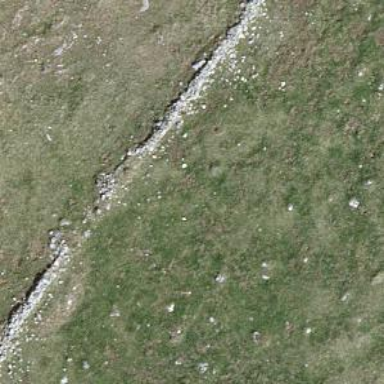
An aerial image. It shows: Wall made of dry stone.